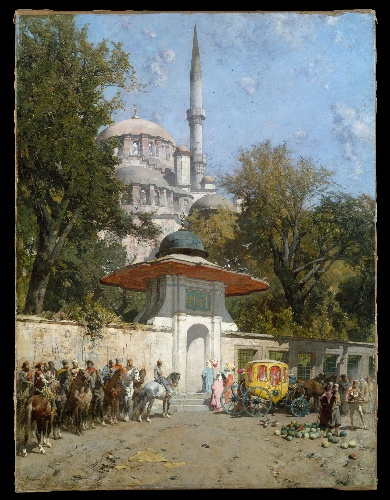
Title: A Mosque
Artist: Alberto Pasini
Artist bio: Italian, Busseto 1826–1899 Cavoretto
Date: 1872
Object type: Painting
Classification: Paintings
Medium: Oil on canvas
Dimensions: 35 x 26 1/4 in. (88.9 x 66.7 cm)
Department: European Paintings
Credit line: Bequest of Collis P. Huntington, 1900
Accession year: 1925
Repository: Metropolitan Museum of Art, New York, NY
Tags: Mosques|Carriages|Orientalist|Horses